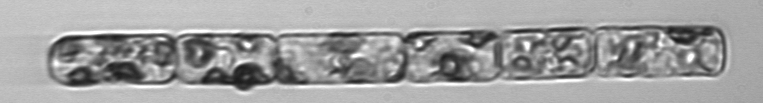
Label: Guinardia_delicatula